This grayscale texture is a bearing vibration snapshot reshaped row-by-row into a square image. Determine the bearing's health state. Answer with exactly one of: normal, inner_race, outer_race, ball.
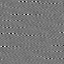
Answer: inner_race